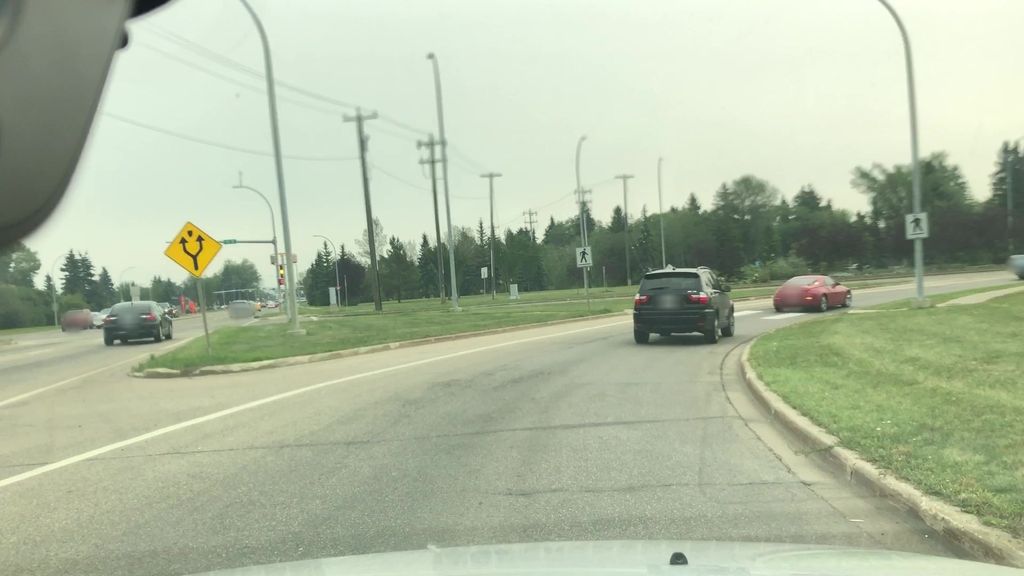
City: edmonton